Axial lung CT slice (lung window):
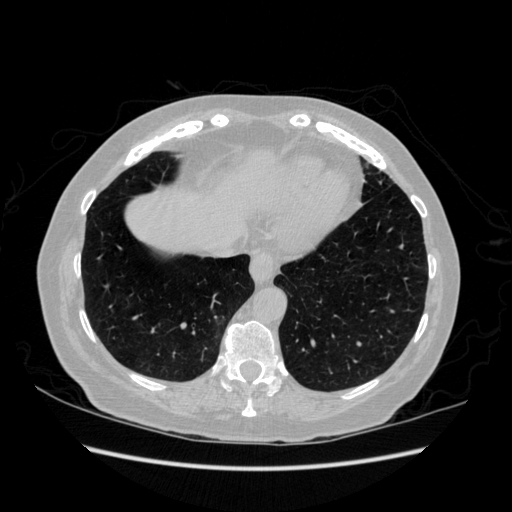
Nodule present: no